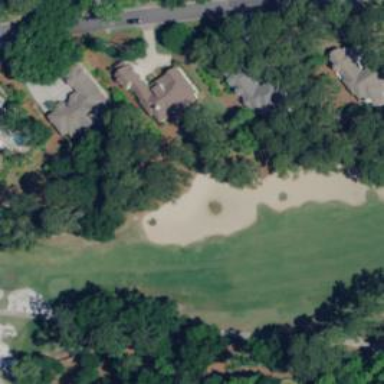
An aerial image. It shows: Sandy area is golf bunker.